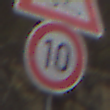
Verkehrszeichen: Geschwindigkeit10
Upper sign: SchleuderOderRutschgefahr
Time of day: MorningAfternoon
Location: Outdoor (RoadRail)
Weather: PartlyCloudy
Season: NotSpecified
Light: Natural